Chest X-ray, PA view. Patient: 70 years old, sex M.
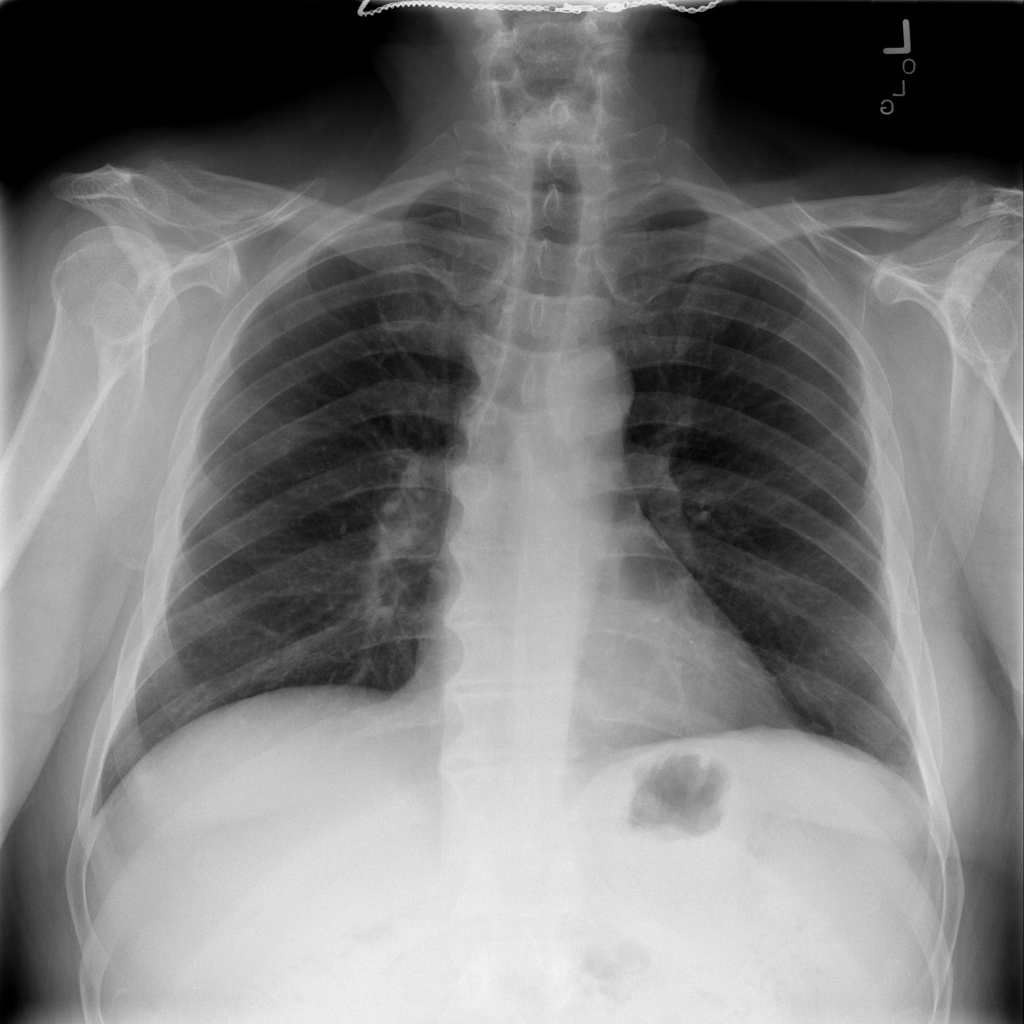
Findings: Pleural_Thickening